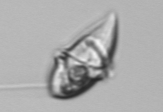
Label: Gyrodinium